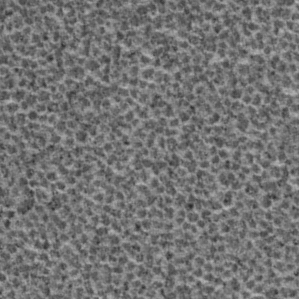
Label: frost